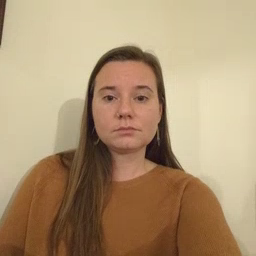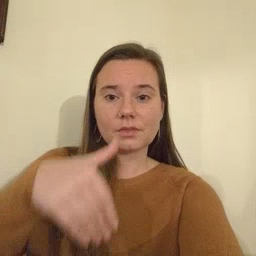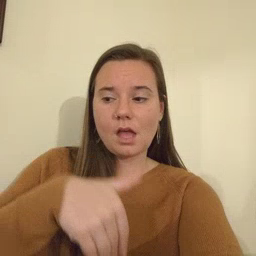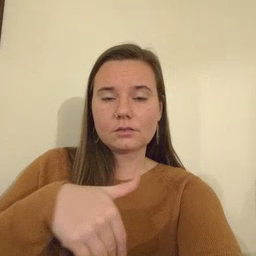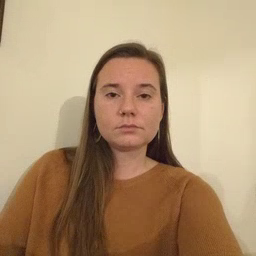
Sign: night